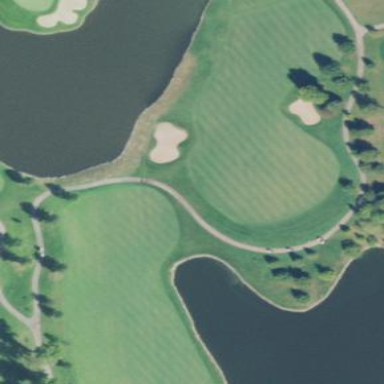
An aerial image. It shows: Grassy area designated as golf fairway.